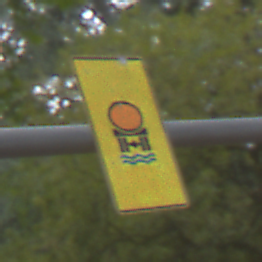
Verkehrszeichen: FahrzeugeMitWassergefaehrdenderLadungOhnePfeilsymbol
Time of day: MorningAfternoon
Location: Outdoor (Urban)
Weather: Overcast
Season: NotSpecified
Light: Natural